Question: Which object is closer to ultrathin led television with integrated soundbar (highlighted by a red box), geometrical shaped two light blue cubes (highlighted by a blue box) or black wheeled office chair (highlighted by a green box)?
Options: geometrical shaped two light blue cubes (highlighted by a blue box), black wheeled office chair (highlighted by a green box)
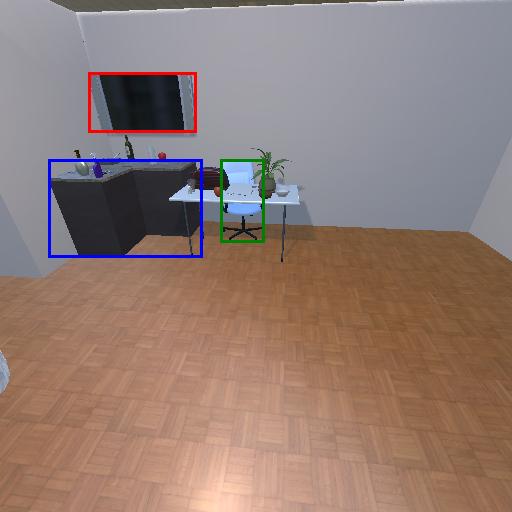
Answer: geometrical shaped two light blue cubes (highlighted by a blue box)